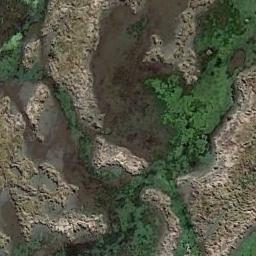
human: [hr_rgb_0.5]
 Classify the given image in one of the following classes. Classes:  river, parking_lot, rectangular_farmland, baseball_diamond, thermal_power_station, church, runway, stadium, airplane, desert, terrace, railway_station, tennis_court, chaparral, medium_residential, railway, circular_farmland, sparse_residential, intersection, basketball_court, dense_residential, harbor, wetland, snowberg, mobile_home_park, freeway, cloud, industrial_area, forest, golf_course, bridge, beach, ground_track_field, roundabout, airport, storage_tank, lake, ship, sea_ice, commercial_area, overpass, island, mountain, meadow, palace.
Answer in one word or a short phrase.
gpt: wetland